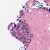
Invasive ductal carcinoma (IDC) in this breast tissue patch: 0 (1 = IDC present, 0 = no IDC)